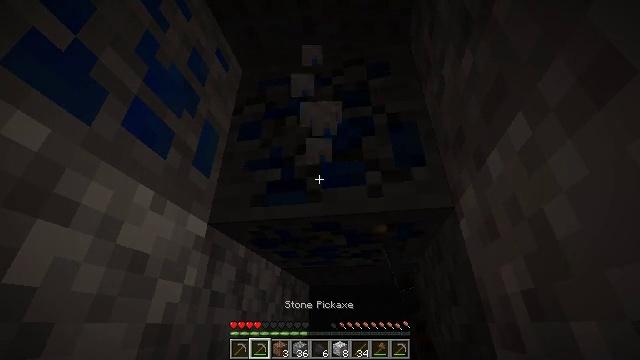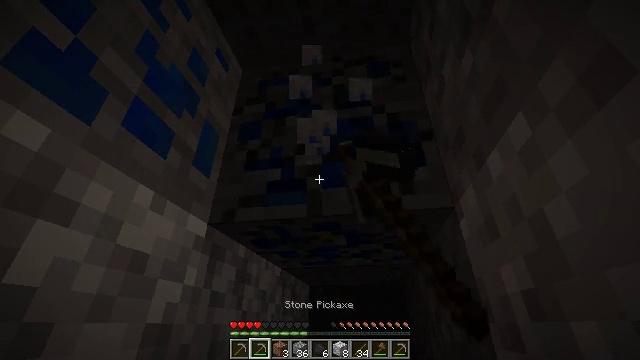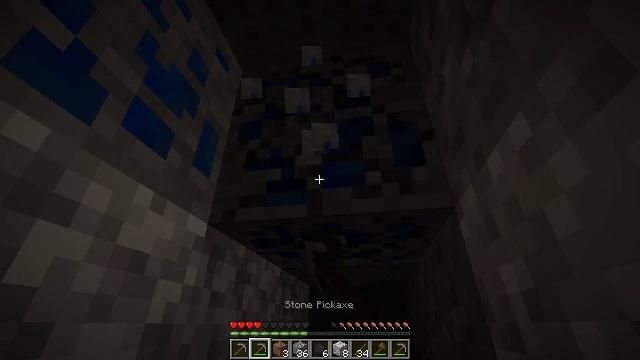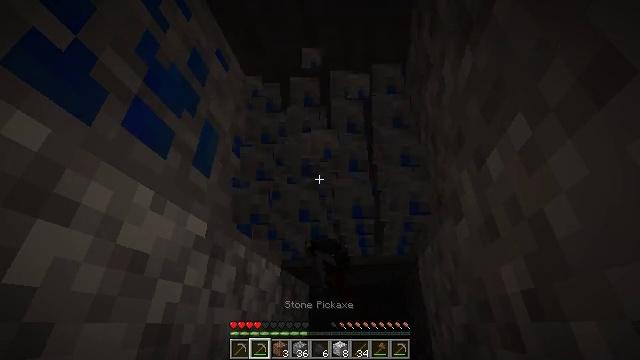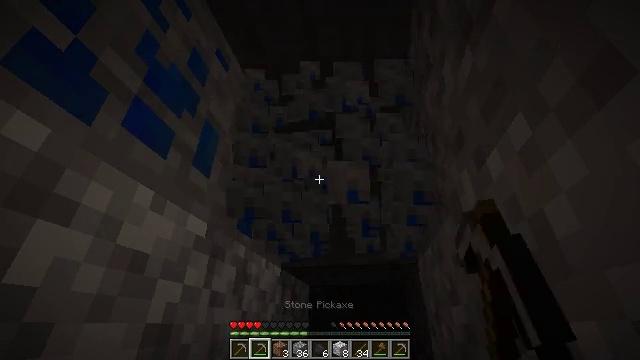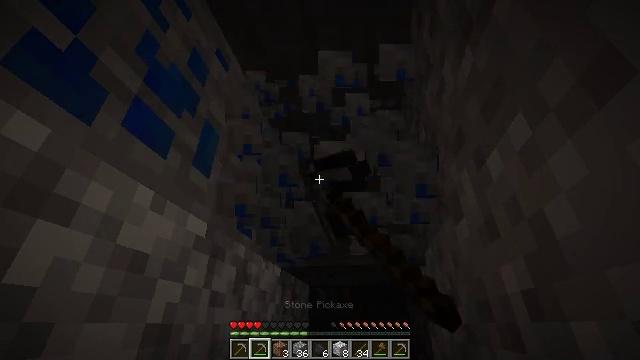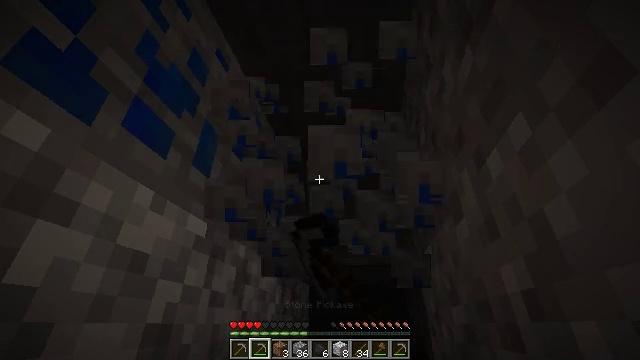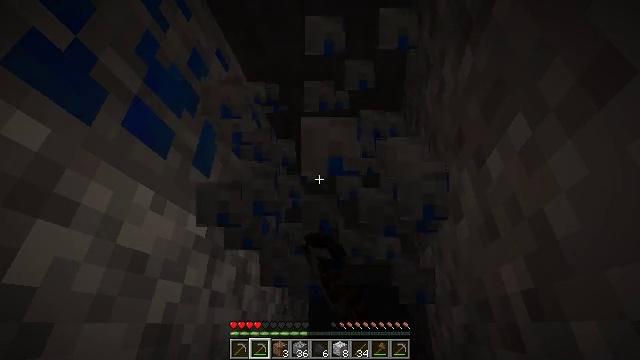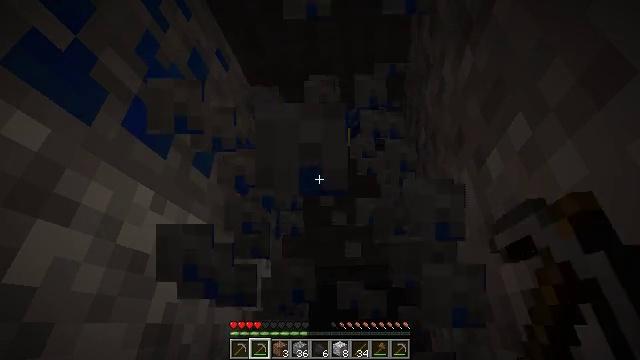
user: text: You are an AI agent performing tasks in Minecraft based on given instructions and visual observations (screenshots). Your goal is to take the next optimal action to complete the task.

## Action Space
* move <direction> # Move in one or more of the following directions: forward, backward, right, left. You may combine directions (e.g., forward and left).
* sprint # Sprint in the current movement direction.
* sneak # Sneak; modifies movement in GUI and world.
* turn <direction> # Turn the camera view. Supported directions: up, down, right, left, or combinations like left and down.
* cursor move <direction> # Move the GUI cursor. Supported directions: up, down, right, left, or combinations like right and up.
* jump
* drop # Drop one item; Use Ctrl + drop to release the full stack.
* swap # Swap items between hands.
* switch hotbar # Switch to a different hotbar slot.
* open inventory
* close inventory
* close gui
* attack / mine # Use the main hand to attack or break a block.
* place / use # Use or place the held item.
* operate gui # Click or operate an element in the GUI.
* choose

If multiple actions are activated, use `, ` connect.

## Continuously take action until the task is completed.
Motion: motion action
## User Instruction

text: Mine the lapis ore underground.
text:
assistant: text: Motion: attack / mine
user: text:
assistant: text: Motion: attack / mine
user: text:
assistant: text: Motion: attack / mine
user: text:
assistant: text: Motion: attack / mine
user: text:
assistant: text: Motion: attack / mine
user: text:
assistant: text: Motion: attack / mine
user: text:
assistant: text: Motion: attack / mine
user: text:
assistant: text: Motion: attack / mine
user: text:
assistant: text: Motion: attack / mine